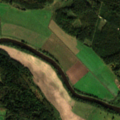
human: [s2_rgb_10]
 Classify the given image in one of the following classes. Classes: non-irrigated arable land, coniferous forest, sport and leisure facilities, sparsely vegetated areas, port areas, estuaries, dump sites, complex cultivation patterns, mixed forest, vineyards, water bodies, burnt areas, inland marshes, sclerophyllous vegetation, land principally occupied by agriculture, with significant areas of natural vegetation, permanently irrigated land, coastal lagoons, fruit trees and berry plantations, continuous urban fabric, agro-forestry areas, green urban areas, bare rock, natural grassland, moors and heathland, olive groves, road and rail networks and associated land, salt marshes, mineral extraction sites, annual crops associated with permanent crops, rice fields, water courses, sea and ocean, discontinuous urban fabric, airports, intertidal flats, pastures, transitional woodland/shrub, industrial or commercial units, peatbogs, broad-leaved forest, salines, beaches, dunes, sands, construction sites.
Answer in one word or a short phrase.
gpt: non-irrigated arable land, pastures, mixed forest, transitional woodland/shrub, water courses